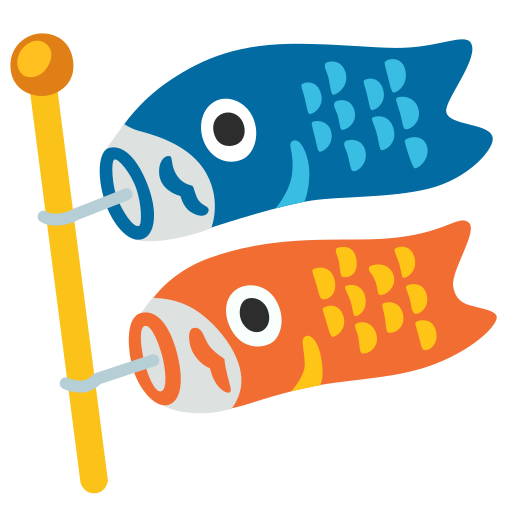
Emoji: 🎏